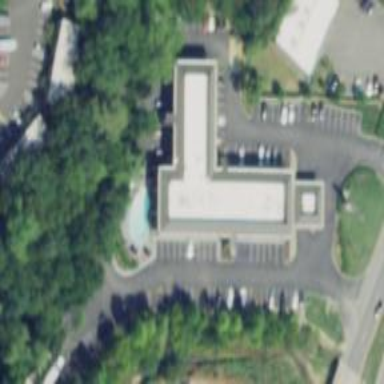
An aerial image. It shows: Hotel building.